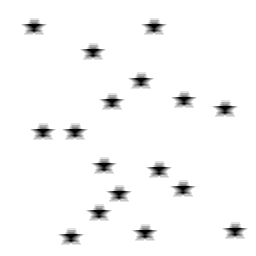
Squares: 0
Triangles: 0
Stars: 17
Total shapes: 17